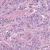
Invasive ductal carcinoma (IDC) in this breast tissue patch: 1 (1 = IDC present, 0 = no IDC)